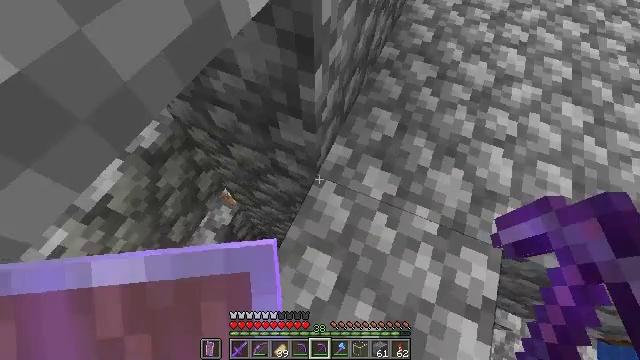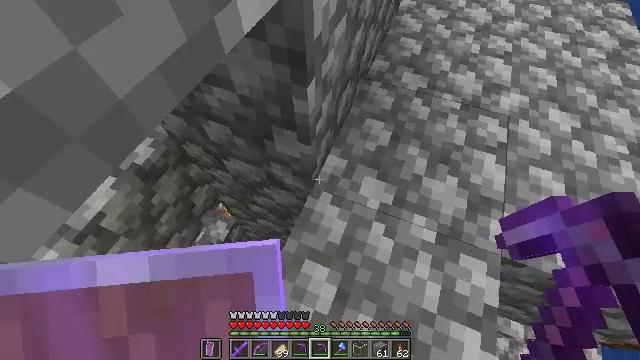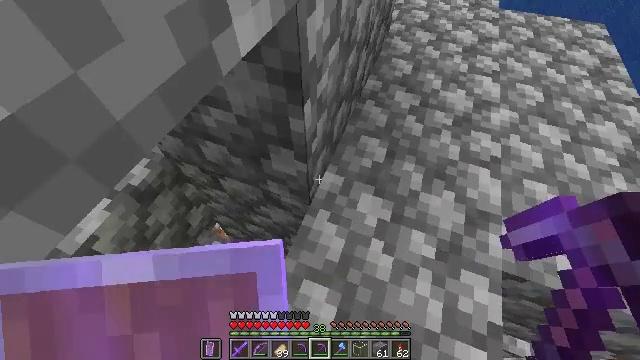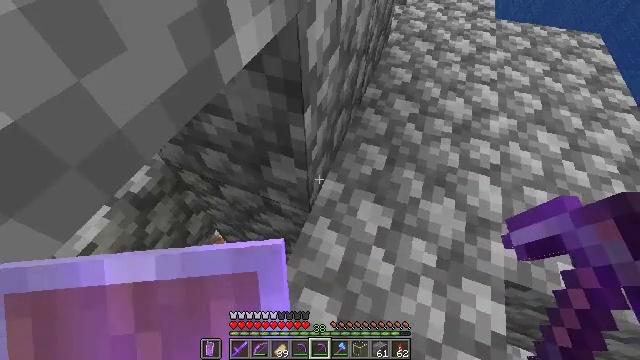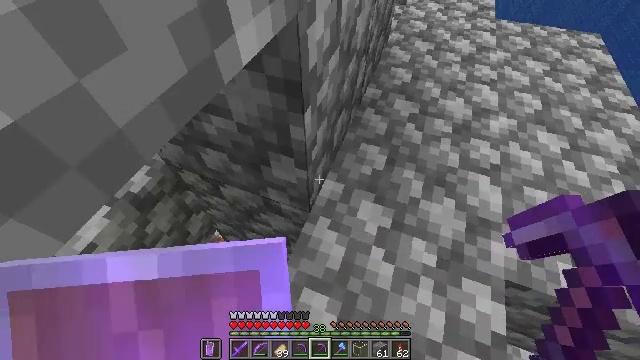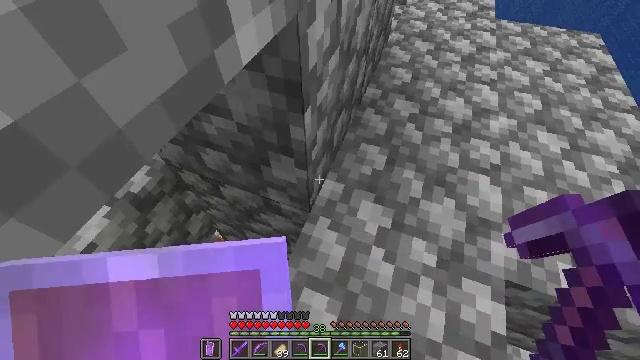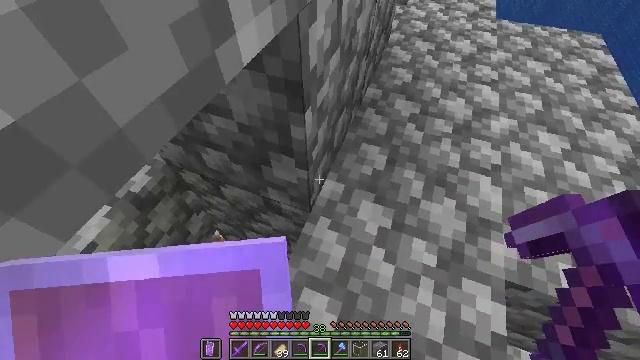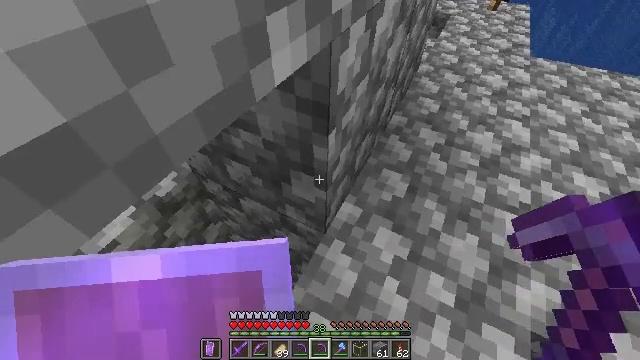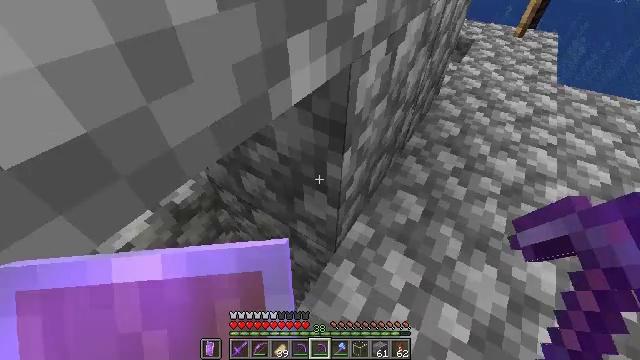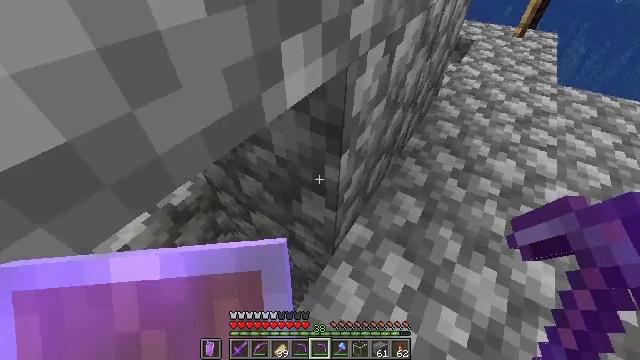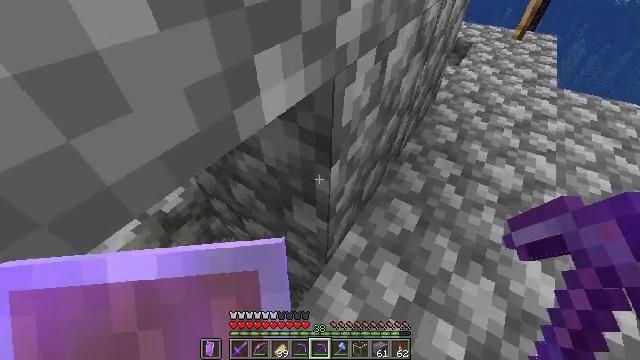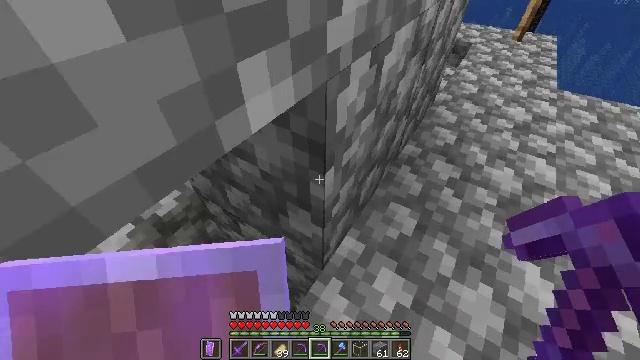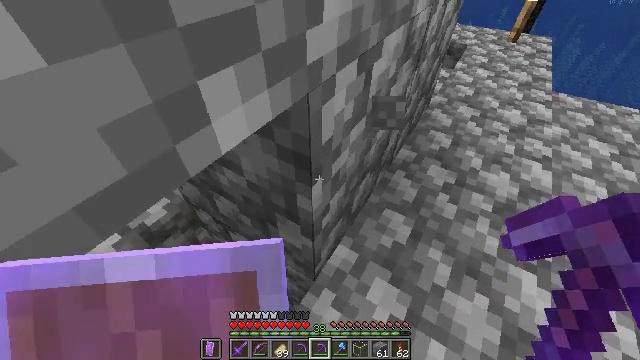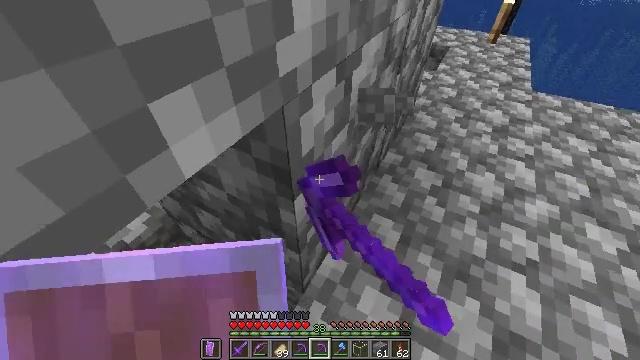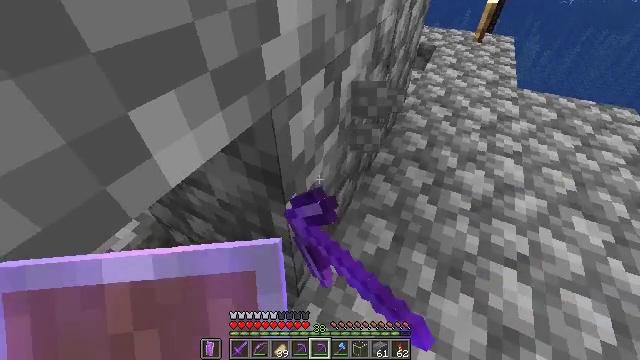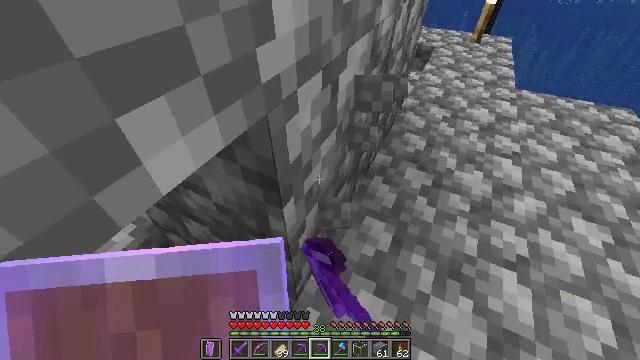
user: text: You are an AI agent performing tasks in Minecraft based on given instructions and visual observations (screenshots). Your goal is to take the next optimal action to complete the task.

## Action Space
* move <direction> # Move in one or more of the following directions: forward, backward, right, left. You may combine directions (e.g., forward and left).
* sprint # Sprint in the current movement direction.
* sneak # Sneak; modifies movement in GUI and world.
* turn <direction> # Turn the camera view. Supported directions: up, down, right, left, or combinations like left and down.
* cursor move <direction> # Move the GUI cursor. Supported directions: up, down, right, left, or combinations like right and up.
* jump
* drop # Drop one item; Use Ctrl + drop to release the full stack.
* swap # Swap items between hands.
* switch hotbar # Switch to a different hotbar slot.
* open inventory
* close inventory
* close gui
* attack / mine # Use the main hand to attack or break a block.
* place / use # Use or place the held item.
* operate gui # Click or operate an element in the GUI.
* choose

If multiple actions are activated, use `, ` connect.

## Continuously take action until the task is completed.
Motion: motion action
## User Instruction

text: Gather materials such as cobblestone.
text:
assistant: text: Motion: sneak, turn right and up
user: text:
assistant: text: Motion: sneak, turn right and up
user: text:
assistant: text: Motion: sneak, turn up
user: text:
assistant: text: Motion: sneak
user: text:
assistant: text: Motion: sneak
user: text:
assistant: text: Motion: sneak
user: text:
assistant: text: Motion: sneak, turn left and up
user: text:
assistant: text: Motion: move forward, sneak, turn left and up
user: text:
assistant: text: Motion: move forward, sneak
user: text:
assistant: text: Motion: move forward, sneak
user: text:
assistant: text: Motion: move forward, sneak
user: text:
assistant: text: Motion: move forward, sneak, attack / mine
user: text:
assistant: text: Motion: sneak, turn right, attack / mine
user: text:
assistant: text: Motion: sneak, turn right, attack / mine
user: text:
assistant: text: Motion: sneak, attack / mine
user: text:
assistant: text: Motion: sneak, attack / mine
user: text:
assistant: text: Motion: sneak, turn right and up, attack / mine
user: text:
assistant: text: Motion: sneak, turn up, attack / mine
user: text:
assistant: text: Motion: sneak, turn right and up, attack / mine
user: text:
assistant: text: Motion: sneak, attack / mine
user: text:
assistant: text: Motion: sneak, attack / mine
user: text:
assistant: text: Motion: sneak, attack / mine
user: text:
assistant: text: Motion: sneak, turn left and down, attack / mine
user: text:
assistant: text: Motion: sneak, attack / mine
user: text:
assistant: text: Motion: sneak, attack / mine
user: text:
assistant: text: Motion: sneak, attack / mine
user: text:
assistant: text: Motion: sneak, attack / mine
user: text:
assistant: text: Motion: sneak, attack / mine
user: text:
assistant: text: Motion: sneak, attack / mine
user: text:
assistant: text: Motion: sneak, attack / mine